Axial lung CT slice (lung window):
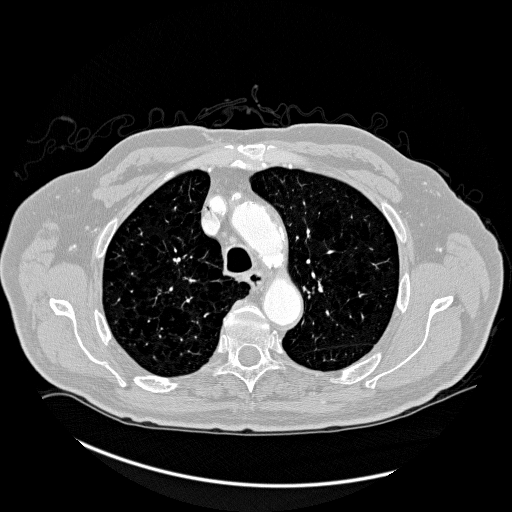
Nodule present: no